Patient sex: M
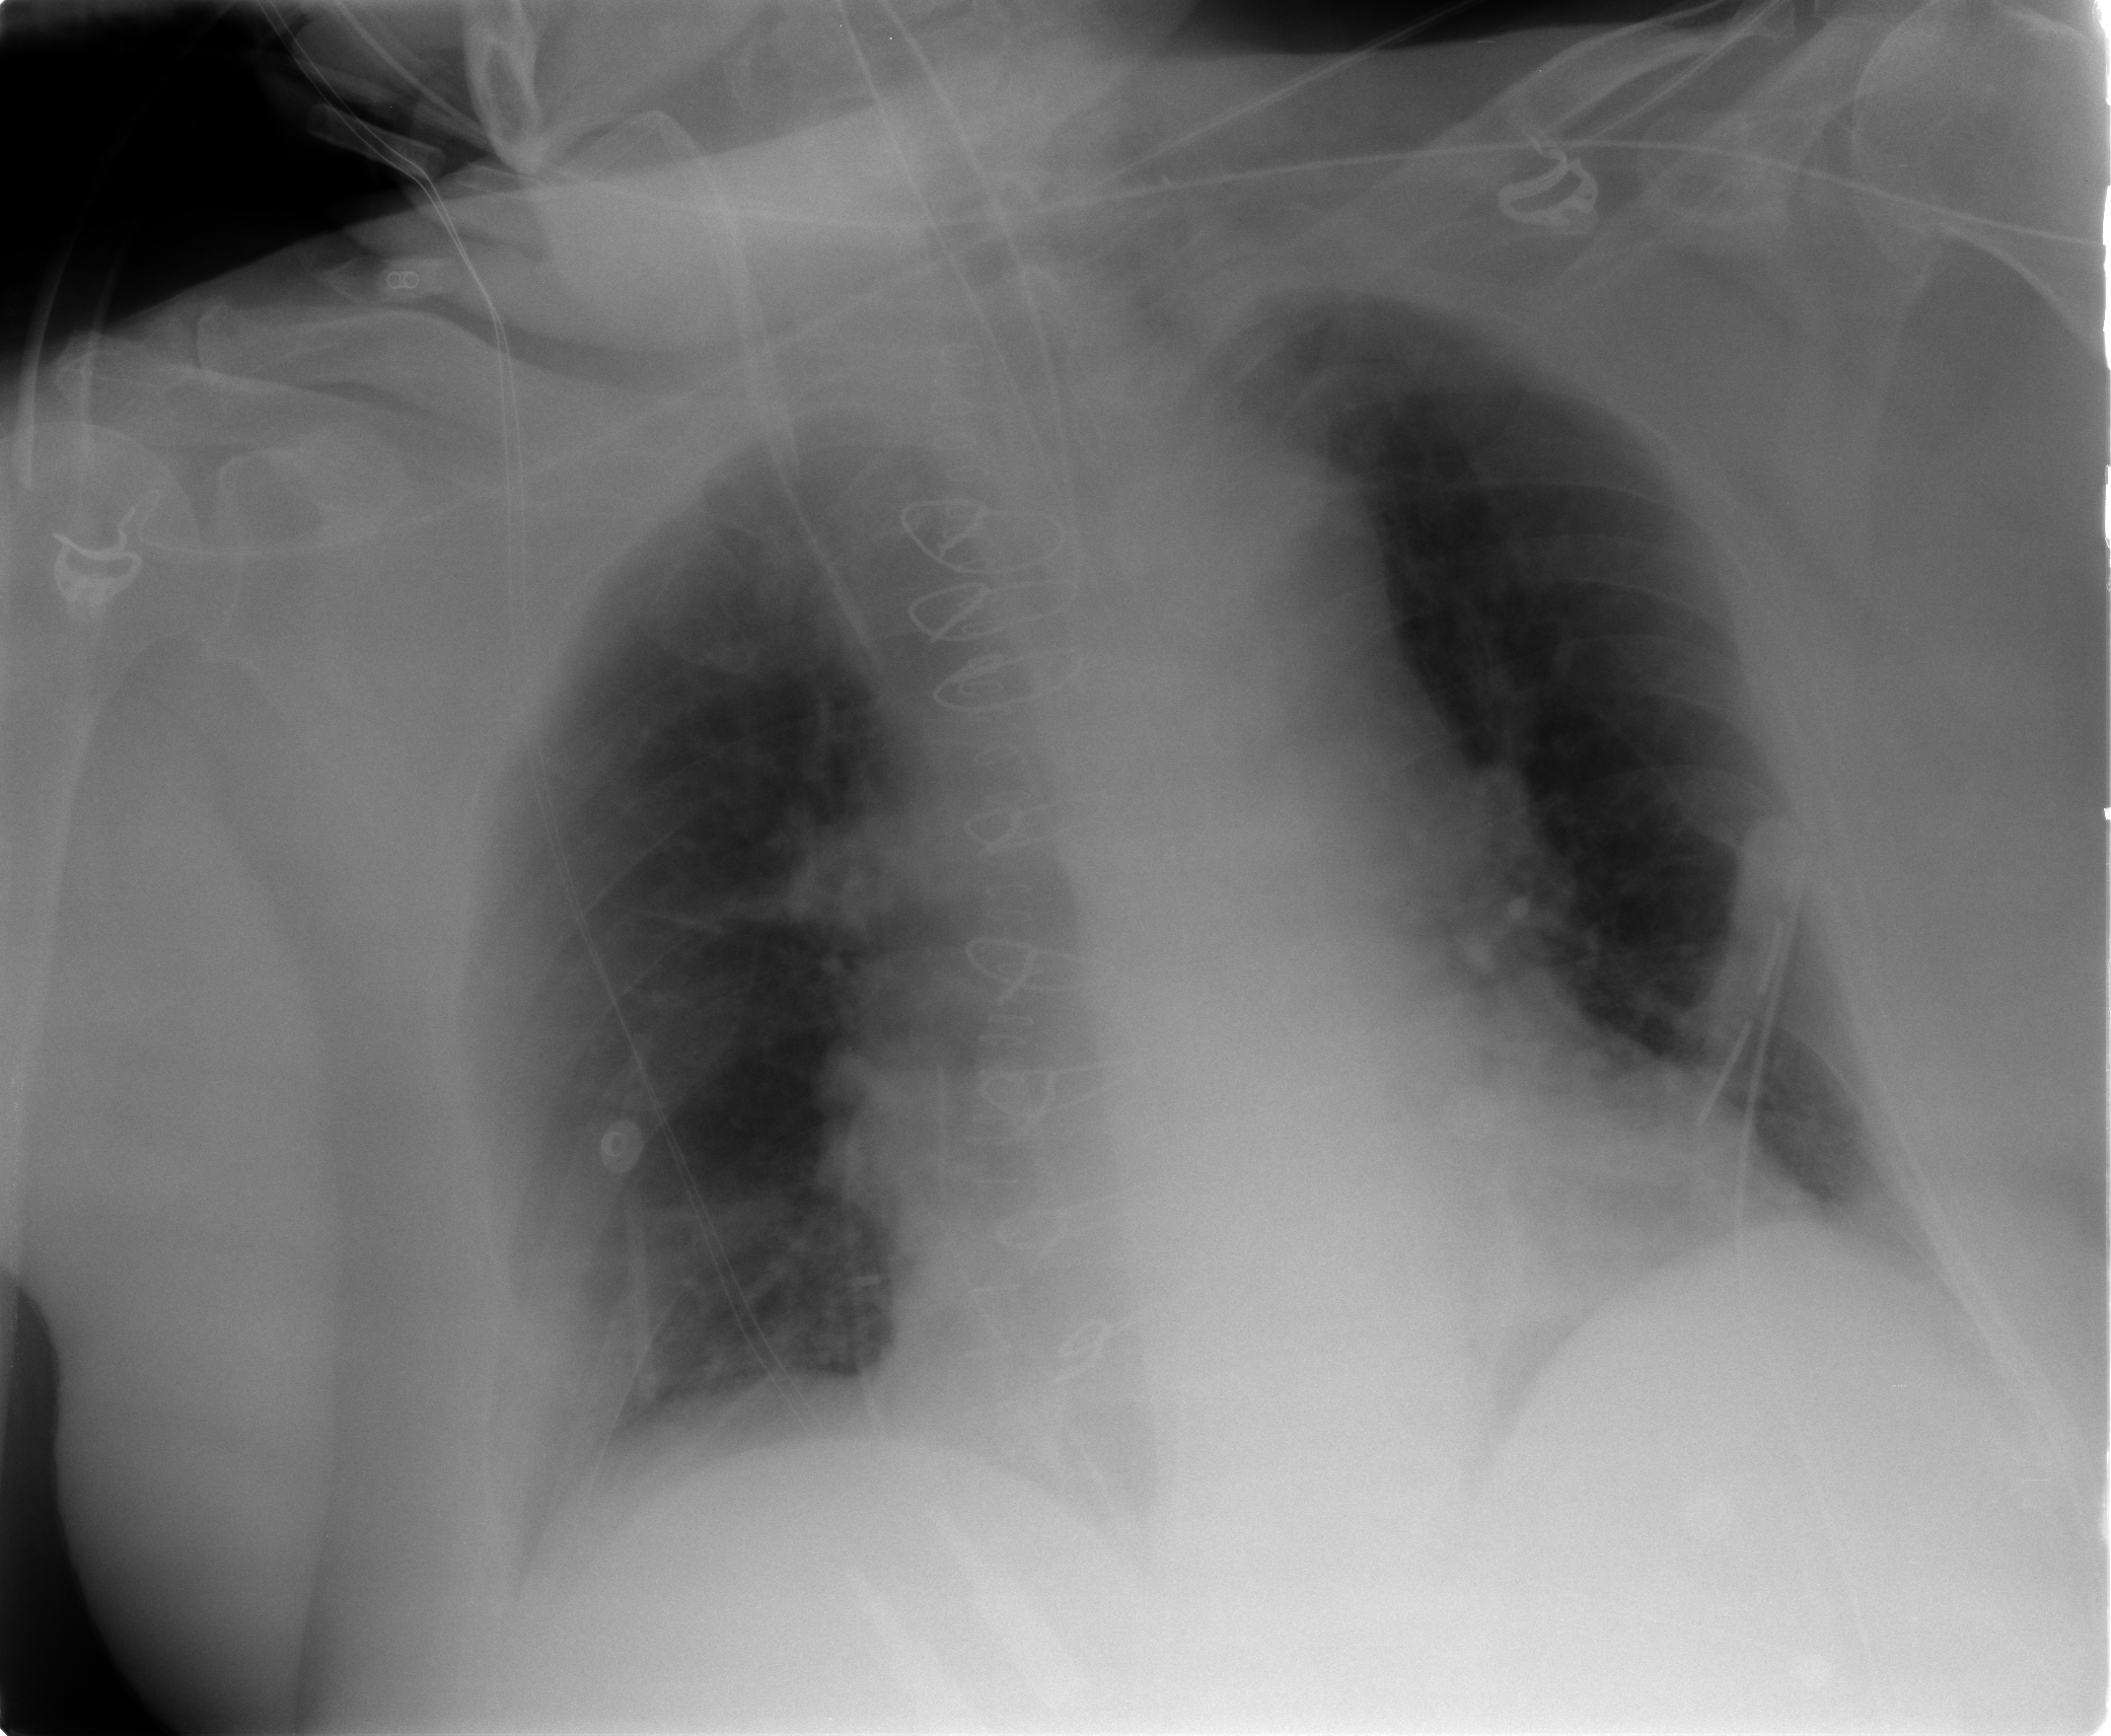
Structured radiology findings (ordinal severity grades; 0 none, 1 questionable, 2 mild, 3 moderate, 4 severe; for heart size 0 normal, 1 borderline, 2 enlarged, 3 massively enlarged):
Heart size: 2
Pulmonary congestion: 2
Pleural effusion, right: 1
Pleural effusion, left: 0
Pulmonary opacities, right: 0
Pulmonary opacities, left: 0
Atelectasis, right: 0
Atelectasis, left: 0